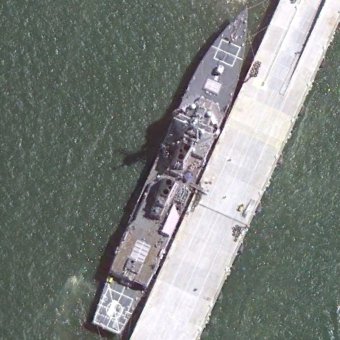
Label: destroyer